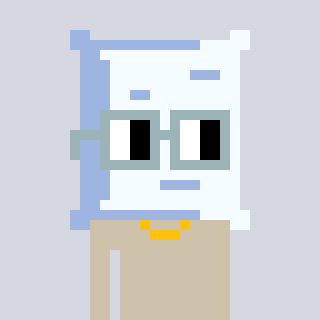
a pixel art character with square dark gray glasses, a pillow-shaped head and a bege-colored body on a cool background